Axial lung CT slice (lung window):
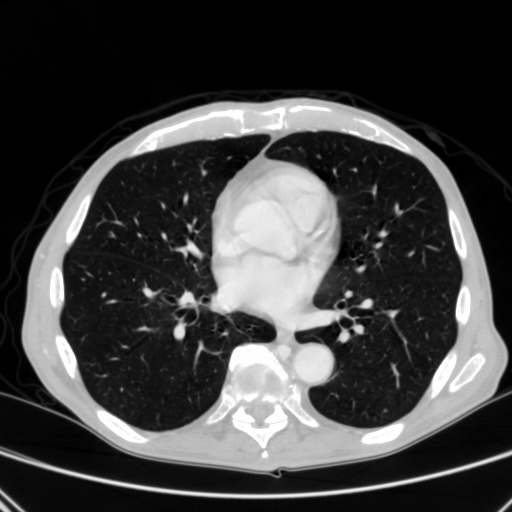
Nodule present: no